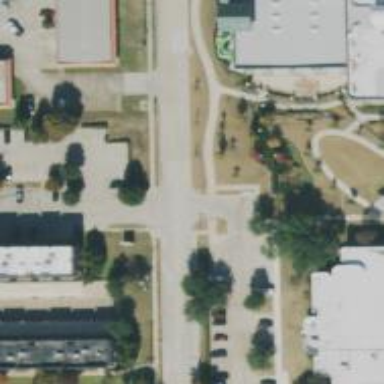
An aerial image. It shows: Unmarked crossing on footway.